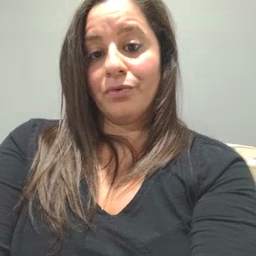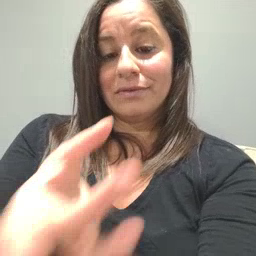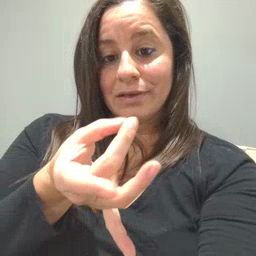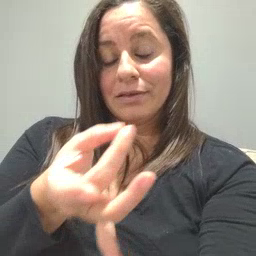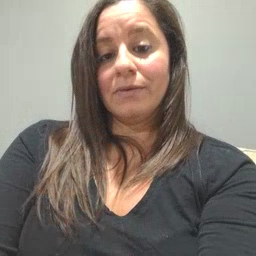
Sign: sticky